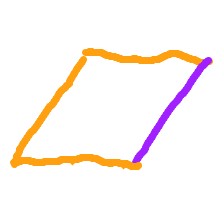
Shape: parallelogram